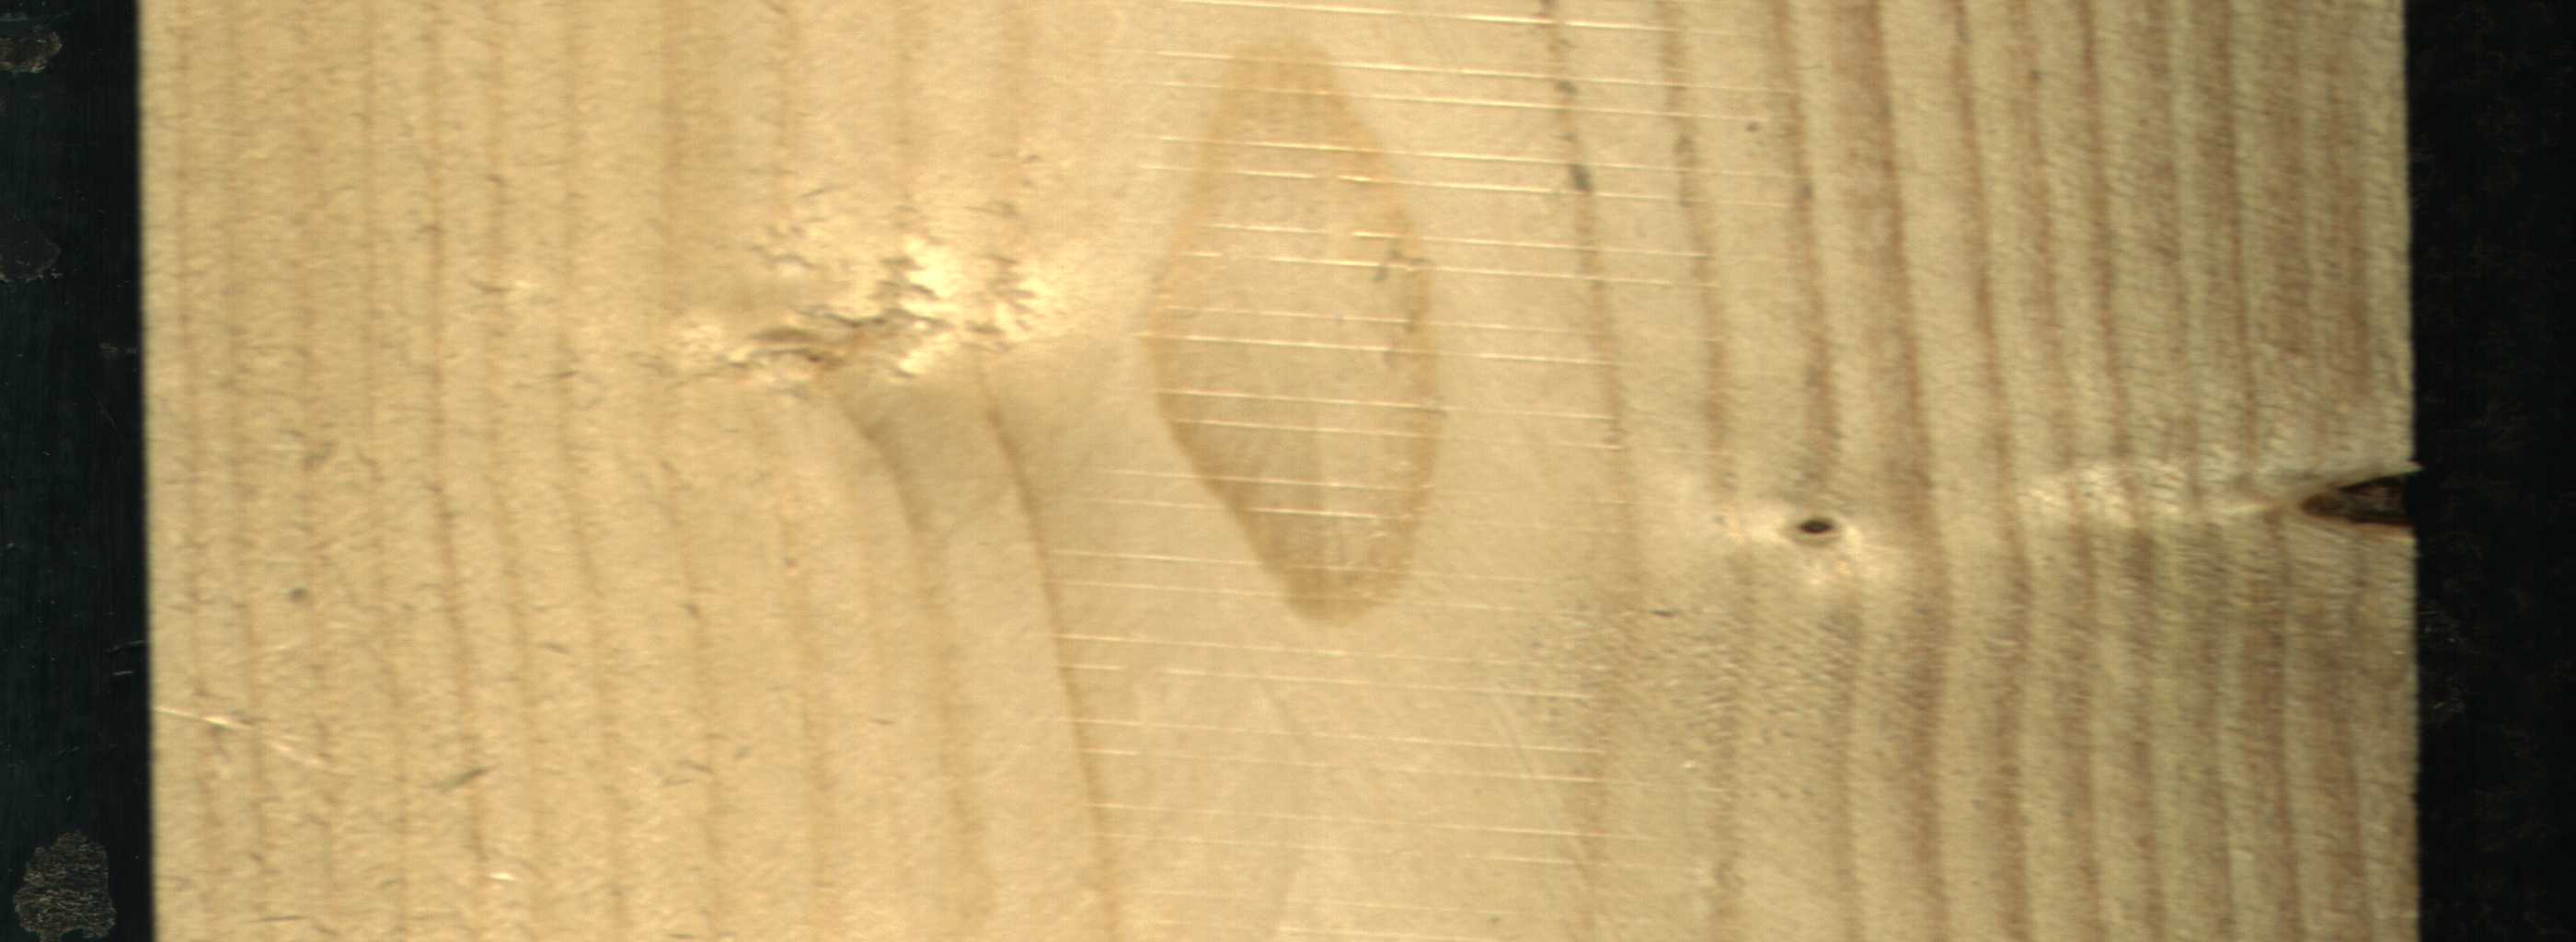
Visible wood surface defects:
Knot_missing
Dead_Knot